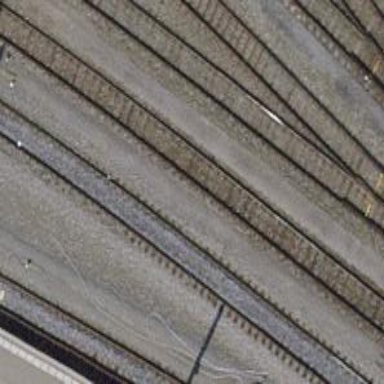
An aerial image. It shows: Electrified rail siding with contact line.